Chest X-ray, PA view. Patient: 50 years old, sex F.
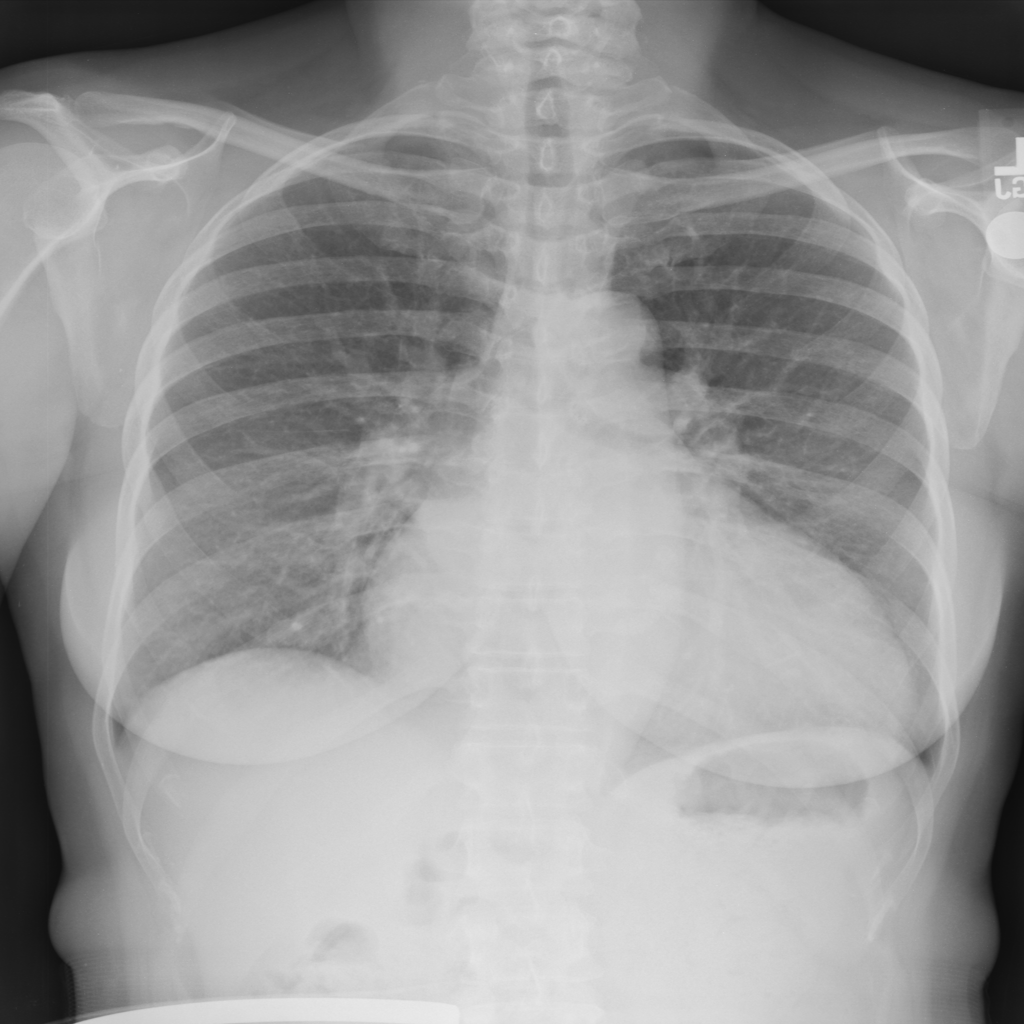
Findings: No Finding